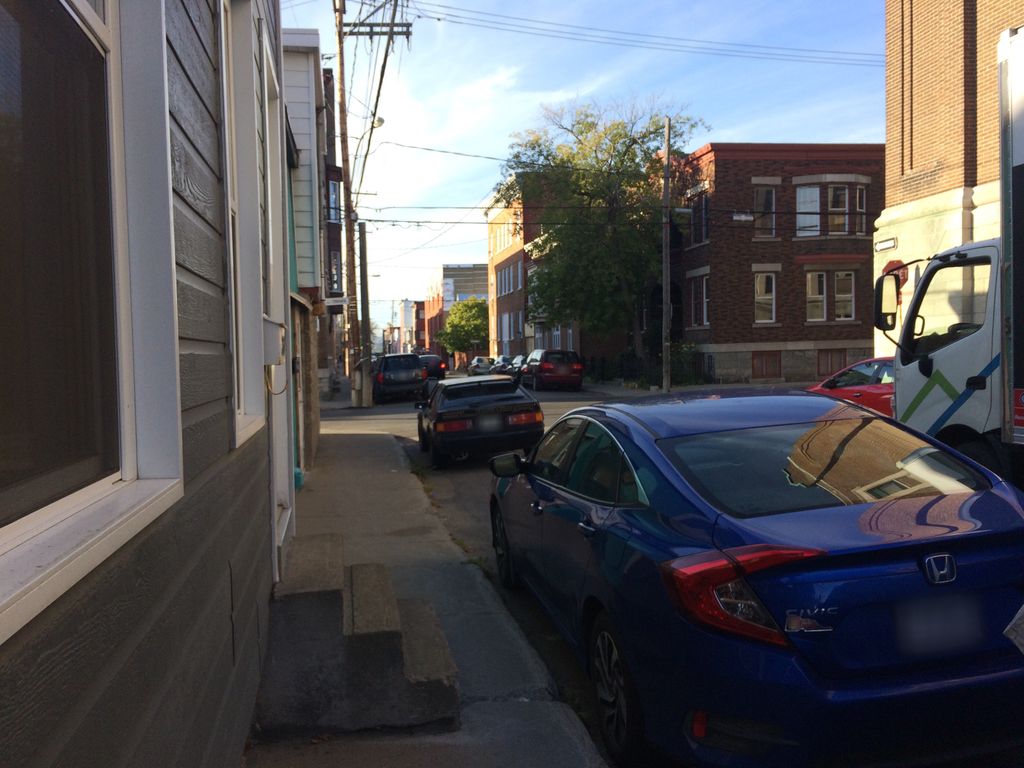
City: quebec_city